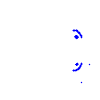
Particle: kaon